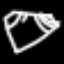
Label: diamond